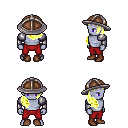
a pixel art fantasy rpg character, male body template, dark elf, purple skin, steel arm armor, red pants, gold right-swept hairstyle, chain helm, brown shoes, four views (front, back, left, right), 2x2 character sprite sheet, small pixel art, hard edges, no anti-aliasing